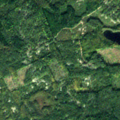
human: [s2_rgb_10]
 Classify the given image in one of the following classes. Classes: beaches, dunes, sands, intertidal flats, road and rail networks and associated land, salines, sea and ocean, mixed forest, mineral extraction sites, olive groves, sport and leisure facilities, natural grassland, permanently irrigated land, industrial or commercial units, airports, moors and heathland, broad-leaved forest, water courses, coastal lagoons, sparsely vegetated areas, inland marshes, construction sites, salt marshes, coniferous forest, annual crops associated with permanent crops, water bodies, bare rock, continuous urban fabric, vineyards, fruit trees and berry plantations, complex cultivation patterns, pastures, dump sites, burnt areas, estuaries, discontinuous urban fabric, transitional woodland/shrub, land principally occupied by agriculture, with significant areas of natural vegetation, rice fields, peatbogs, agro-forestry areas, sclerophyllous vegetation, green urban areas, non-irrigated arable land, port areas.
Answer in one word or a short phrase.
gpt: coniferous forest, mixed forest, transitional woodland/shrub